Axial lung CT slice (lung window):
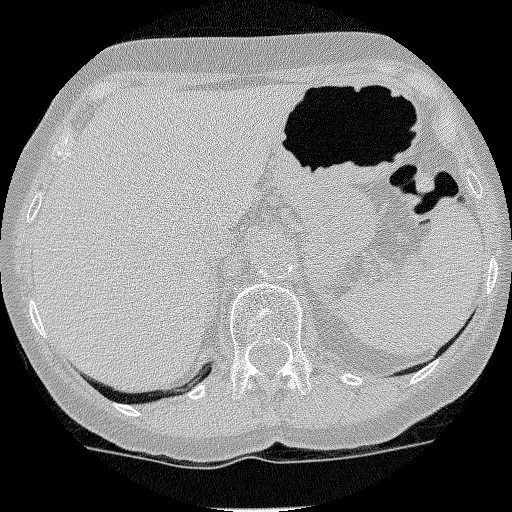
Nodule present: no